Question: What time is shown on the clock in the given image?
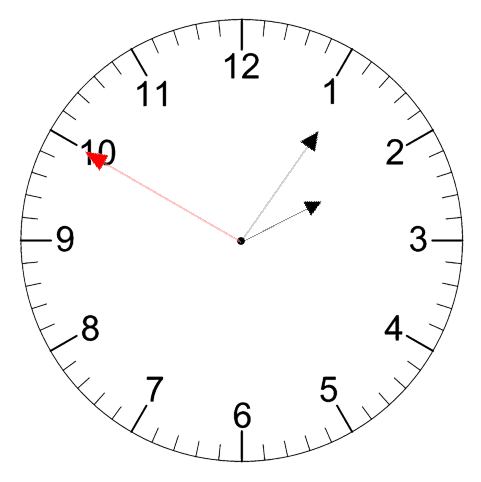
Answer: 02:05:50